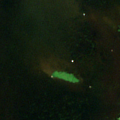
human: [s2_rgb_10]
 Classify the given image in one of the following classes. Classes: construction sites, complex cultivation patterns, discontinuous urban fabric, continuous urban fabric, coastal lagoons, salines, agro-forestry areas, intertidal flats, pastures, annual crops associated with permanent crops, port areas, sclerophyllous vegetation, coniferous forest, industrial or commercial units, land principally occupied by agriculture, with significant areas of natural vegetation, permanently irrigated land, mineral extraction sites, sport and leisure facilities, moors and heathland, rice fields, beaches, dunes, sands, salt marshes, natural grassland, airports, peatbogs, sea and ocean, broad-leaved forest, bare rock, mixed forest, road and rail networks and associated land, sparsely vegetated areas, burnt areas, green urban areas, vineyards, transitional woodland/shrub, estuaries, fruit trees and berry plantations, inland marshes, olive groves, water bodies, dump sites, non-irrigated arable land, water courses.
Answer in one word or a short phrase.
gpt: non-irrigated arable land, sea and ocean